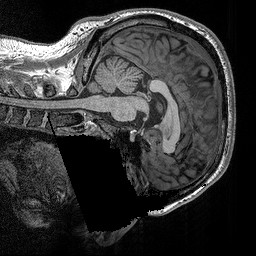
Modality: T1w
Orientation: sagittal
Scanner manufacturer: siemens
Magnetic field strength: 3 T
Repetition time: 2.3 s
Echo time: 0.00298 s